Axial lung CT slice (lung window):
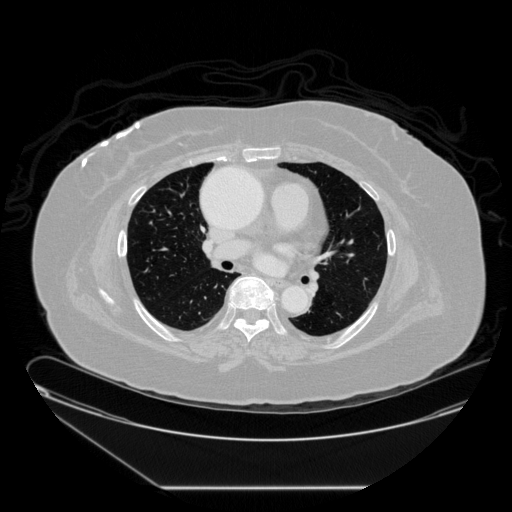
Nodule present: no